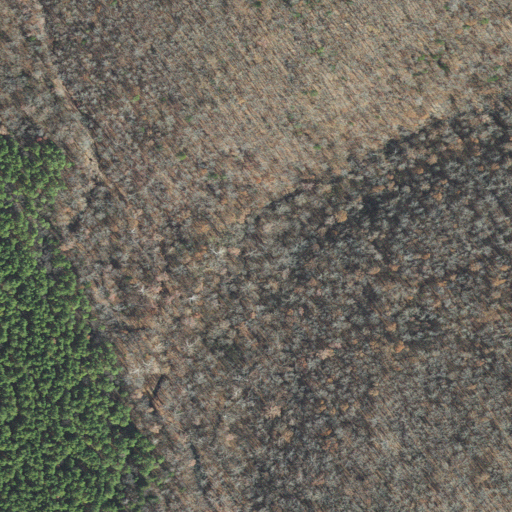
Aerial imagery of valley in Arkansas named Church Hollow containing deciduous forest, evergreen forest, and mixed forest